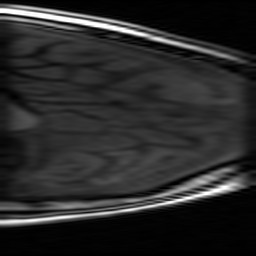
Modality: inplaneT1
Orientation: sagittal